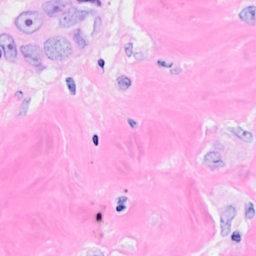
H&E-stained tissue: Breast